Field crop: tomato
Growth stage: 1
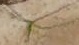
Species: cyperus